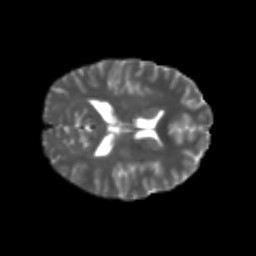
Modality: T2w
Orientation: axial
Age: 20
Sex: male
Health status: healthy
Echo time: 0.074 s